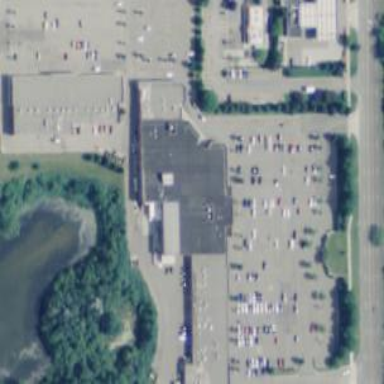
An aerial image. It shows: Supermarket.